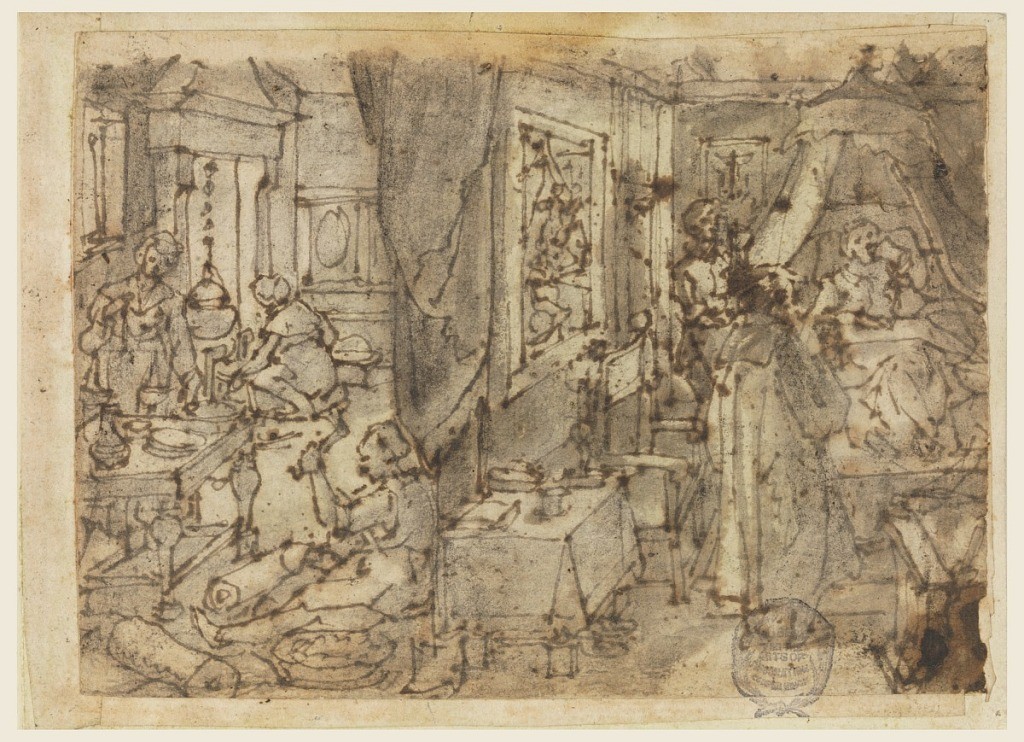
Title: The Discovery of Guaiacum as a Cure for Venereal Disease
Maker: Jan van der Straet, called Stradanus, Flemish, 1523–1605
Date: ca. 1590 or before
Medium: Pen and brown and black inks, brush and black wash over black chalk on laid paper
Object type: Drawing
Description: Recto: Oblique view into two rooms. At left, a kitchen where people are busy at work preparing a medicine (Guaiacum) against venereal disease. At right, in a bedroom, a man lies in bed and drinks from a cup. Two men stand beside the bed, tending to him. 